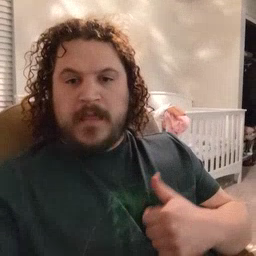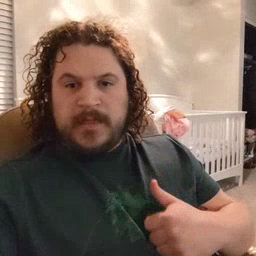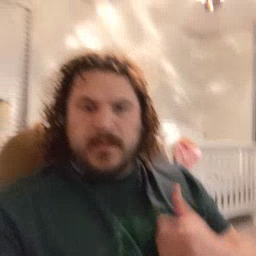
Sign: bath